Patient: sex M, age 64
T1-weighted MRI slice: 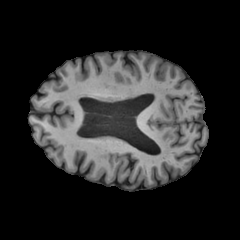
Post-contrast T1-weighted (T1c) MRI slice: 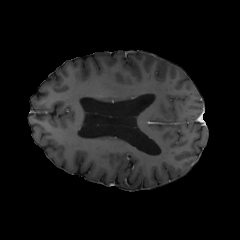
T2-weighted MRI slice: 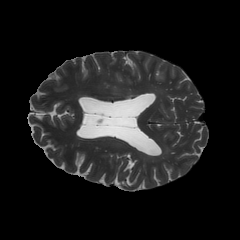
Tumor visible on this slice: yes
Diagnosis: Glioblastoma, IDH-wildtype
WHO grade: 4